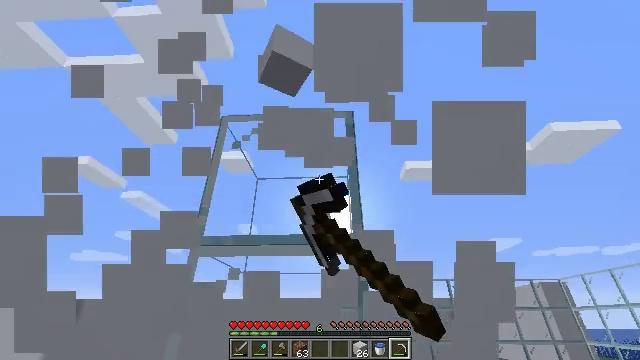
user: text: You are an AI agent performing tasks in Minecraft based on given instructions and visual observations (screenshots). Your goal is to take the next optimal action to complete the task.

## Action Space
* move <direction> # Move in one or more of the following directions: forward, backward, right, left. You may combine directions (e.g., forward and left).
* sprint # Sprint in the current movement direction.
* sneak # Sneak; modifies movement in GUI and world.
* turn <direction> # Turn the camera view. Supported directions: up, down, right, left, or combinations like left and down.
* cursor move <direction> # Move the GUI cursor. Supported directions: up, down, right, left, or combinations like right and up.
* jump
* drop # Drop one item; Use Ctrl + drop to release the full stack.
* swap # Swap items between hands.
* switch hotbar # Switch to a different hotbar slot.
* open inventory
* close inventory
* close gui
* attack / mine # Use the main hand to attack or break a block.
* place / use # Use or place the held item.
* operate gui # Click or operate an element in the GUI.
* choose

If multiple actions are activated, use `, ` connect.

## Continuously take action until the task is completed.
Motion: motion action
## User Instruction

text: Break the white concrete to gather it.
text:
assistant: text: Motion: attack / mine